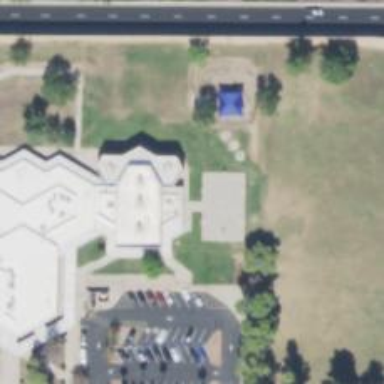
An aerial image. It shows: School.